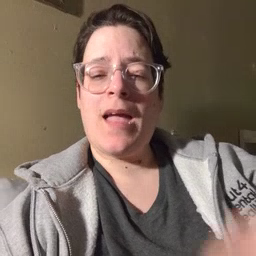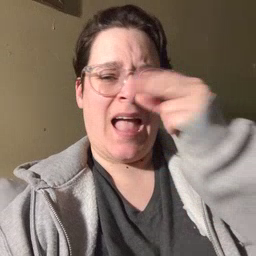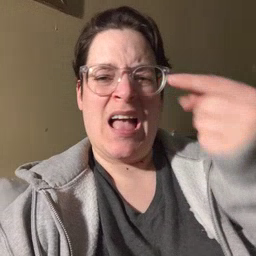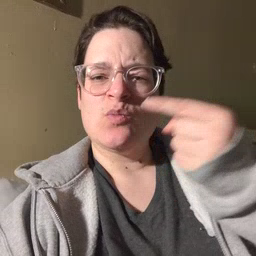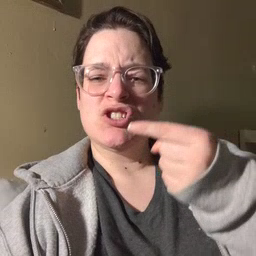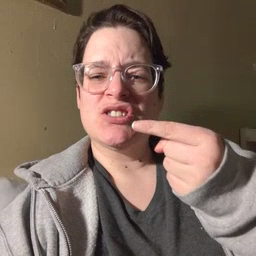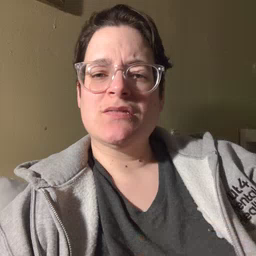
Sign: owie